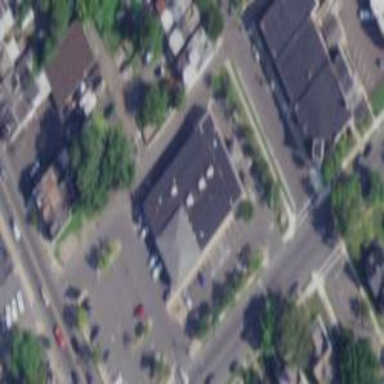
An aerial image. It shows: Building.